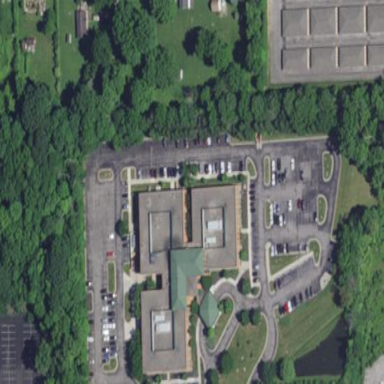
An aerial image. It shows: Hospital building.